Question: I am trying to rotate a mesh by clicking on it (but the traditional <URL>. Unfortunately, the way I do it right now, the point clicked does NOT stay under the mouse when the mouse translates.
In order to cast a ray and see if it intersects the mesh, I calculate the mouse world coordinates in the following way:
'''
//mousePos is normalized -1 .. 1
glm::vec4 mouse_clip = vec4(mousePos.x,mousePos.y,0,1);
glm::vec4 mouse_world = glm::inverse(viewMatrix) * glm::inverse(projectionMatrix) * mouse_clip;
'''
The code that uses this to test whether or not a ray from the mouse intersects the mesh works fine. The problems start when I rotate. Here is a diagram that explains the rotation algorithm. In the following diagram imagine you're looking at the 3d scene from the top:

I store the world coordinates of the first click's intersection with the mesh and then obtain a second point by translating that point when the mouse moves. A vector from the teapot origin to the first click is v1 and to the second point is v2.
By doing a cross product v1 x v2 I obtain the rotation axis.
By doing v1 dot v2 I obtain the cosine of the angle between them. I use glm::acos to find the angle (in radians?)
Here is the code that calculates the rotation as soon as the mouse has moved:
'''
//this is a function that receives a vec3 translation.
//Translation is a vector that describes the translation of the mouse
//in world coordinates (as calculated earlier).
//pick up teapot position from the model matrix
//it will serve as origin of the 2 vectors
vec3 origin = vec3(modelMatrix[3]);
//translate the point the mesh was hit previously
//by the same amount the mouse moved (normally no Z translation)
vec3 newPoint = previousPoint + translation;
vec3 v1 = glm::normalize(previousPoint - origin); //unit vector from teapot center to first point
vec3 v2 = glm::normalize(newPoint - origin); //unit vector from teapot center to translated point
vec3 axis = glm::normalize(glm::cross(v1,v2)); //find rotation axis
float angle = glm::acos(glm::dot(v1,v2)); //find rotation angle
modelMatrix = glm::rotate(modelMatrix,angle,axis); //rotate the modelMatrix accordingly
//store point for next mouse movement
previousPoint = newPoint;
'''
However when I move the mouse the rotation that occurs is smaller than the one that should have happened. The clicked point does not stay under the mouse. Here's a video of the problem:
<URL>
How can I get the clicked point to stay under the mouse?
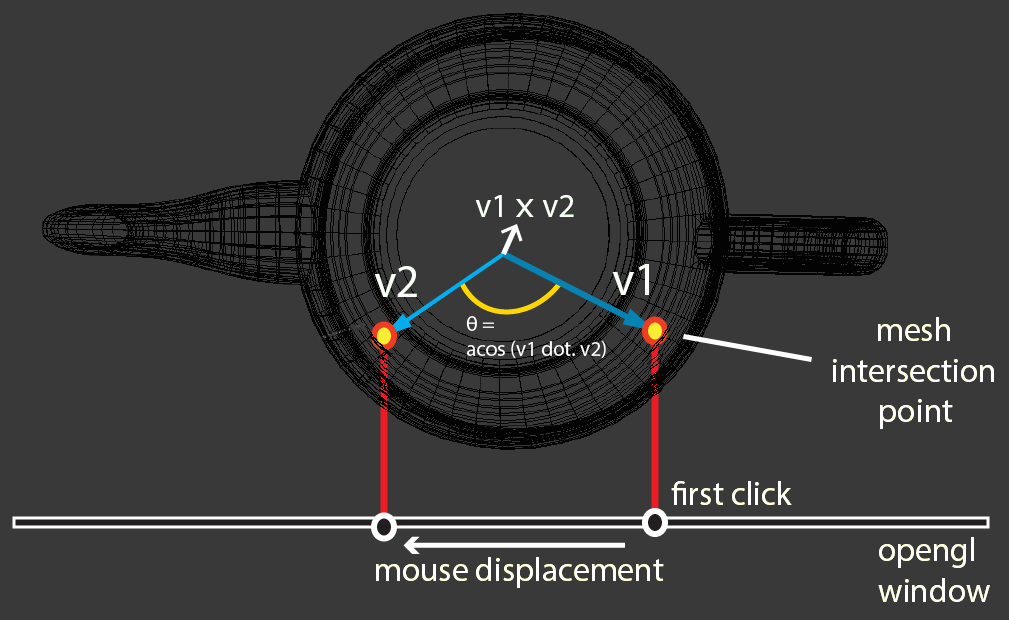
Answer: You should not use the ray cast for the second point (V2) but instead set it the same distance from the center of V1 while still being under the mouse.
Conceptually you make the arcball radius = 'dist(center, V1)' and raycast V2 onto that. (the ray sphere intersection solution is available).
Besides that I find that you can do 'glm::normalize(glm::fquat(1+glm::dot(v1,v2), glm::cross(v1,v2)));' to get the rotation without messing with the 'acos' and axis-angle (which will immediately do a 'cos' anyway).